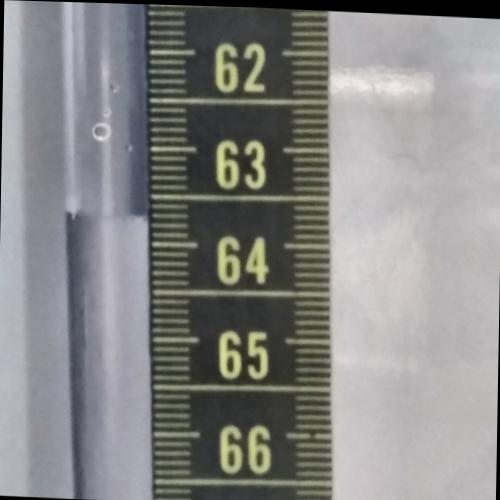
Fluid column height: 63.7 cm